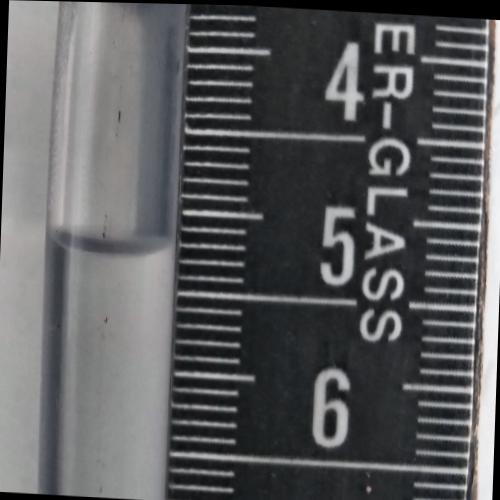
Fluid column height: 5.2 cm